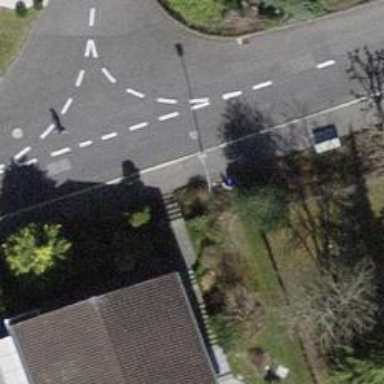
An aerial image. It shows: Sidewalk along the footway.